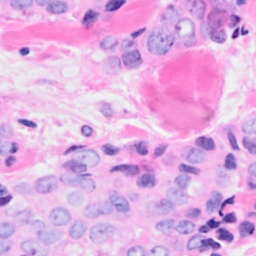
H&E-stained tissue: Breast